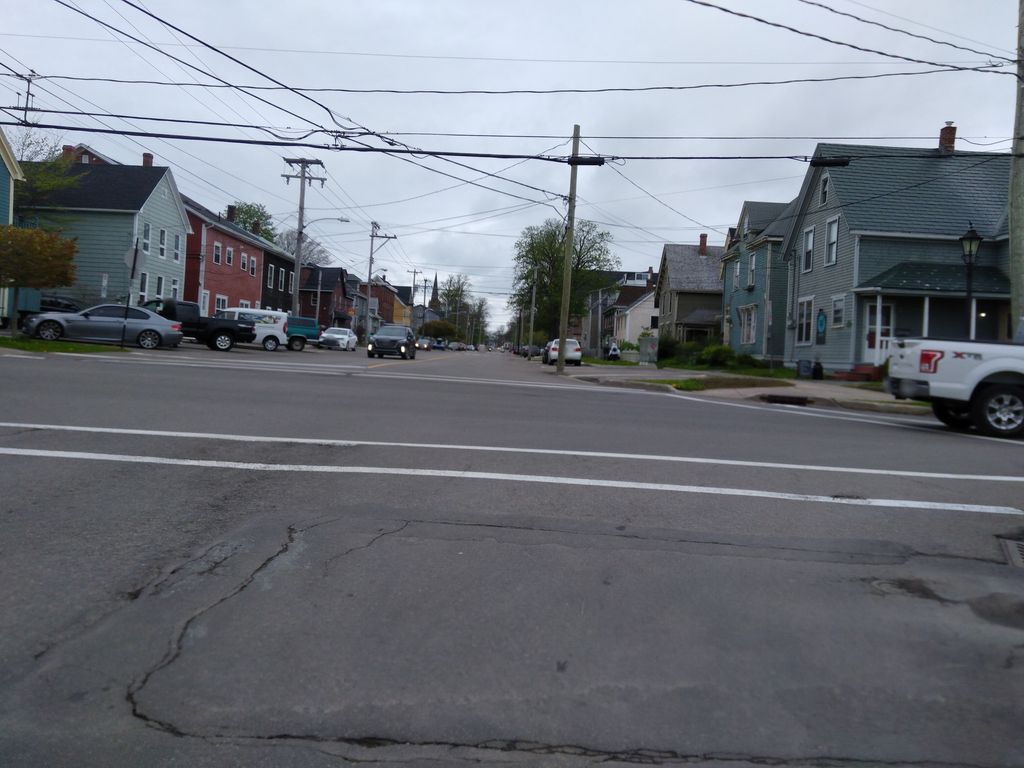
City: charlottetown